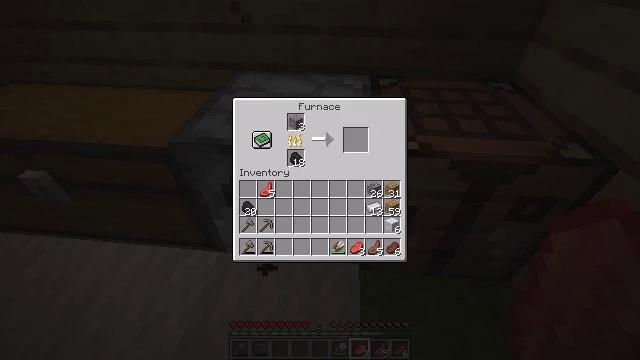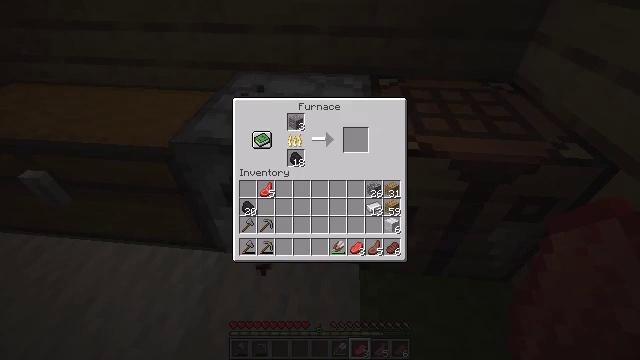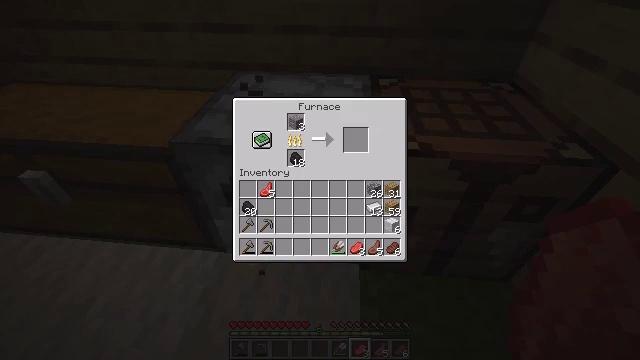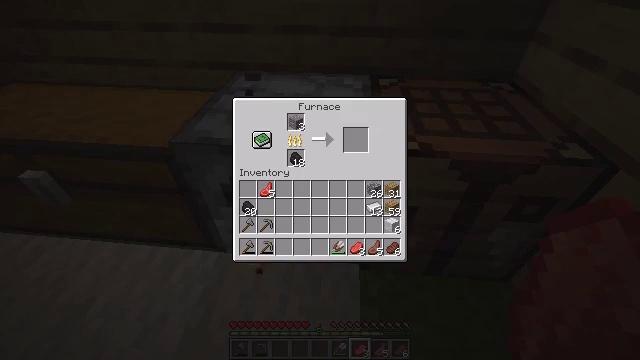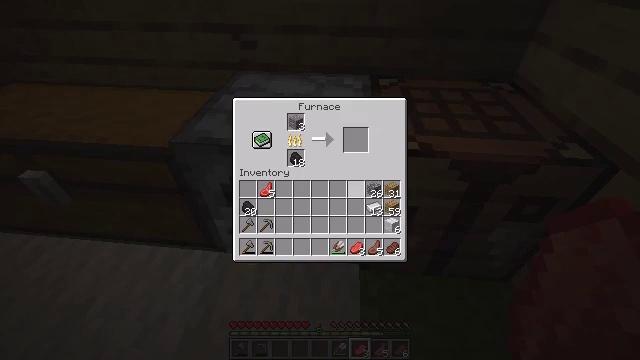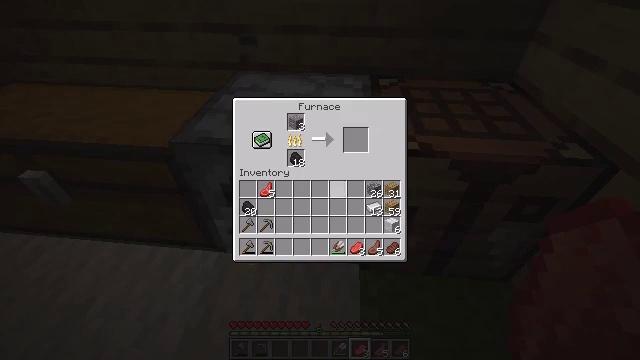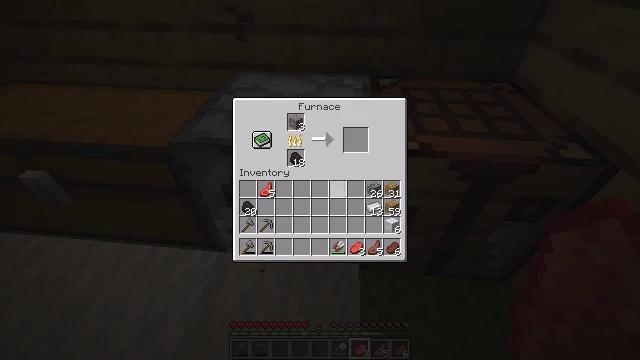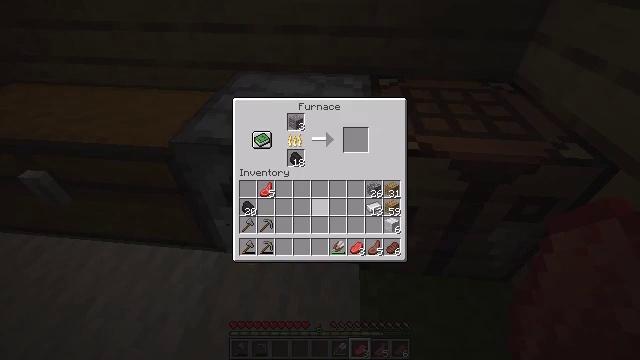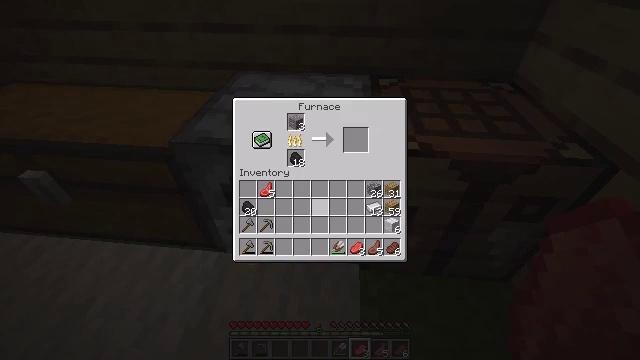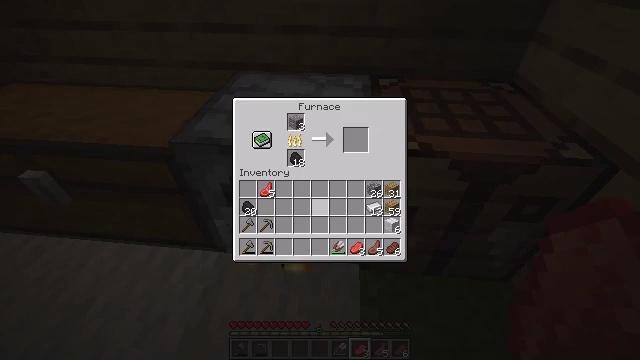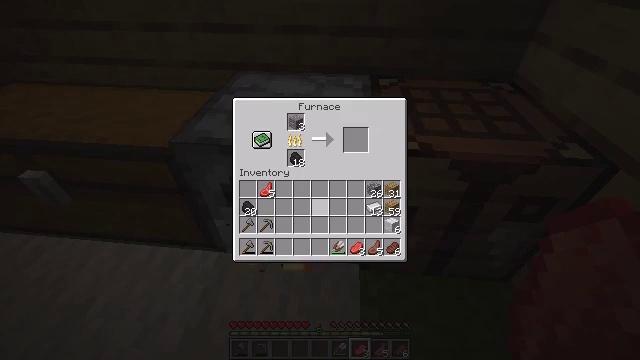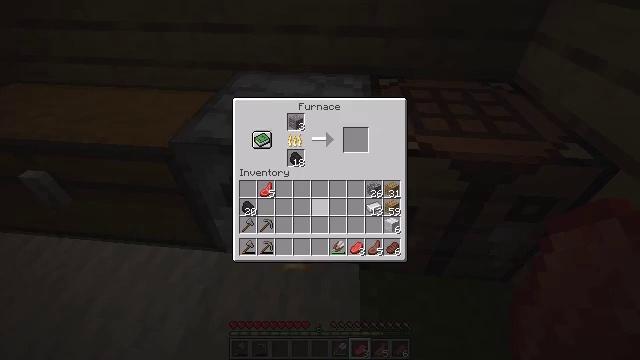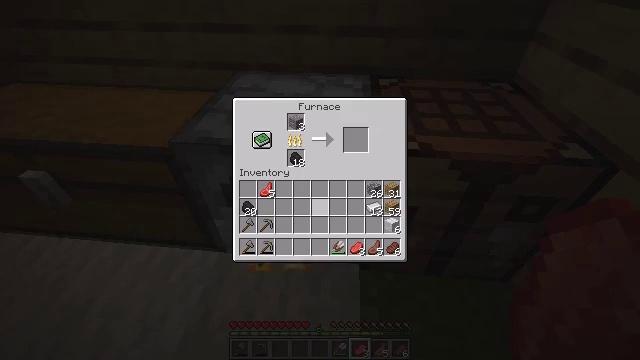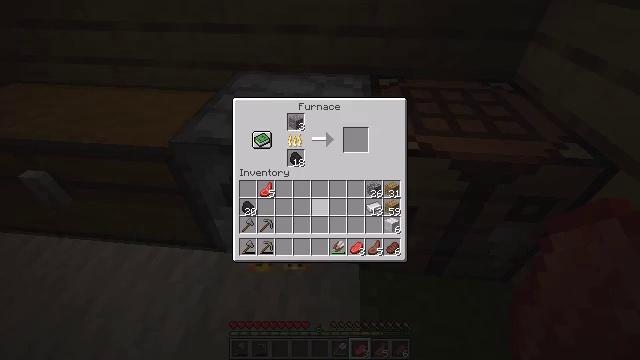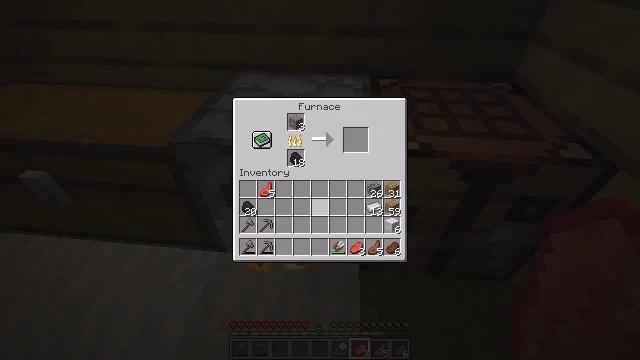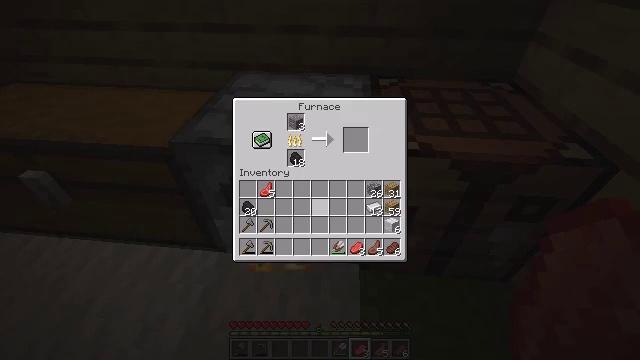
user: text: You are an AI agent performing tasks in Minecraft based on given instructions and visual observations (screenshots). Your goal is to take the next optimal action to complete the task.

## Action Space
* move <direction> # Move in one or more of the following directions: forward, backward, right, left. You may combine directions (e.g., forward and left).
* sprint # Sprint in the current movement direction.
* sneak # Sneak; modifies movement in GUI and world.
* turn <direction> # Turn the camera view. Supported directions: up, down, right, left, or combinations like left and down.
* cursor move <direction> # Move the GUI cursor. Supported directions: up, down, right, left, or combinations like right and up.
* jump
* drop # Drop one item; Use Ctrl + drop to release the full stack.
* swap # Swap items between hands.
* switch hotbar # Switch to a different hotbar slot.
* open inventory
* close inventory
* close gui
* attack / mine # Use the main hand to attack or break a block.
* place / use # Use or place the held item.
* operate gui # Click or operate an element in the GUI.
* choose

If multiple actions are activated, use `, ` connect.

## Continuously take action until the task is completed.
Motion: motion action
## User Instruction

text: Use the crafting table to craft a white carpet.
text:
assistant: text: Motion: no_op
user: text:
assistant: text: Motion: no_op
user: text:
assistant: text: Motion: no_op
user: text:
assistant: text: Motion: cursor move down
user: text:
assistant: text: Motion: cursor move down
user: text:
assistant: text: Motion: no_op
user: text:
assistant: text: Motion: cursor move left
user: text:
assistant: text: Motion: no_op
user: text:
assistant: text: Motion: no_op
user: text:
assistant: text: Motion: no_op
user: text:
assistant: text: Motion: no_op
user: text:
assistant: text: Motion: no_op
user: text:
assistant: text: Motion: no_op
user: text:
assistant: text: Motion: no_op
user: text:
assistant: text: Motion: no_op
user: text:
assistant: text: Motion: no_op
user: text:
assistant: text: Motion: cursor move left
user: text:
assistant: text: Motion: cursor move left
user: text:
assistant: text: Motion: cursor move left
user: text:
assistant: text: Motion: cursor move left
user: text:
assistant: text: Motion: no_op
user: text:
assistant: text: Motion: no_op
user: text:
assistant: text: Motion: operate gui
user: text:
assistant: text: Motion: operate gui
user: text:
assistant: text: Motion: operate gui
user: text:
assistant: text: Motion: cursor move right and down
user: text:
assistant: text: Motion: cursor move right and down
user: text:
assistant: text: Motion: no_op
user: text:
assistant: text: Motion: no_op
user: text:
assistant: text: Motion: no_op